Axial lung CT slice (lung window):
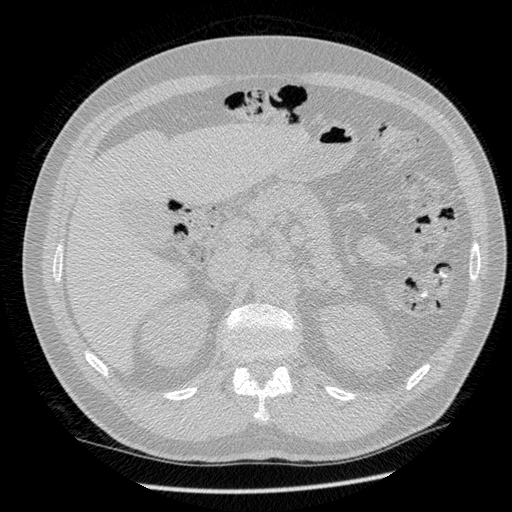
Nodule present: no